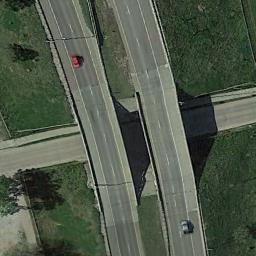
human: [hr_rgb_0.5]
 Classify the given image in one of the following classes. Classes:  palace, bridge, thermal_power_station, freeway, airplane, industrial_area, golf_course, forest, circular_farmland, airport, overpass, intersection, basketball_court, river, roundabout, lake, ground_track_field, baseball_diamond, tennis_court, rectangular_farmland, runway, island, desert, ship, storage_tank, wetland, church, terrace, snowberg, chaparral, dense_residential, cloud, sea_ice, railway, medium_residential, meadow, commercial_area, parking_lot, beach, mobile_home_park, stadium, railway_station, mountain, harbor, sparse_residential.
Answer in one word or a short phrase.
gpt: overpass